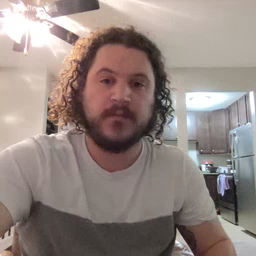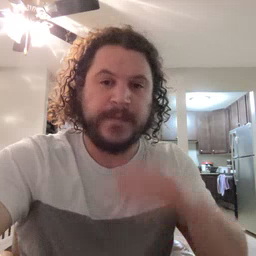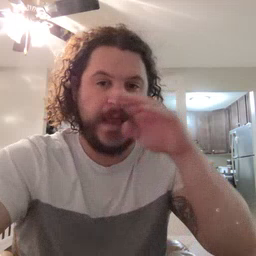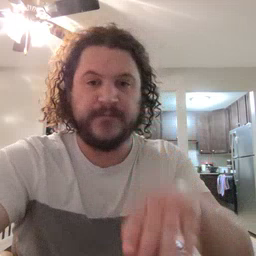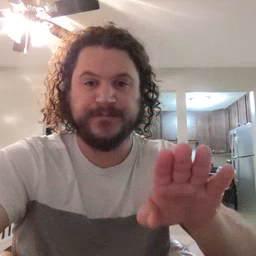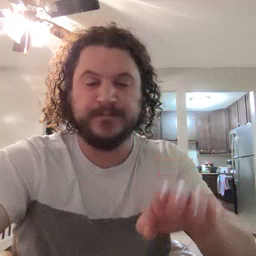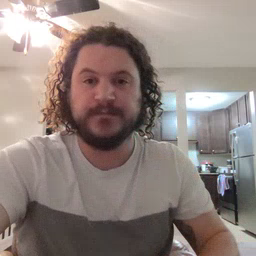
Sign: elephant